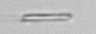
Label: fiber